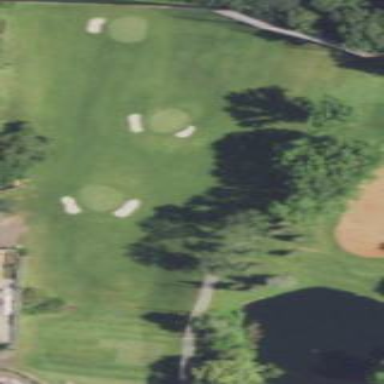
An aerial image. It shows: Grassy area designated for driving range golf.